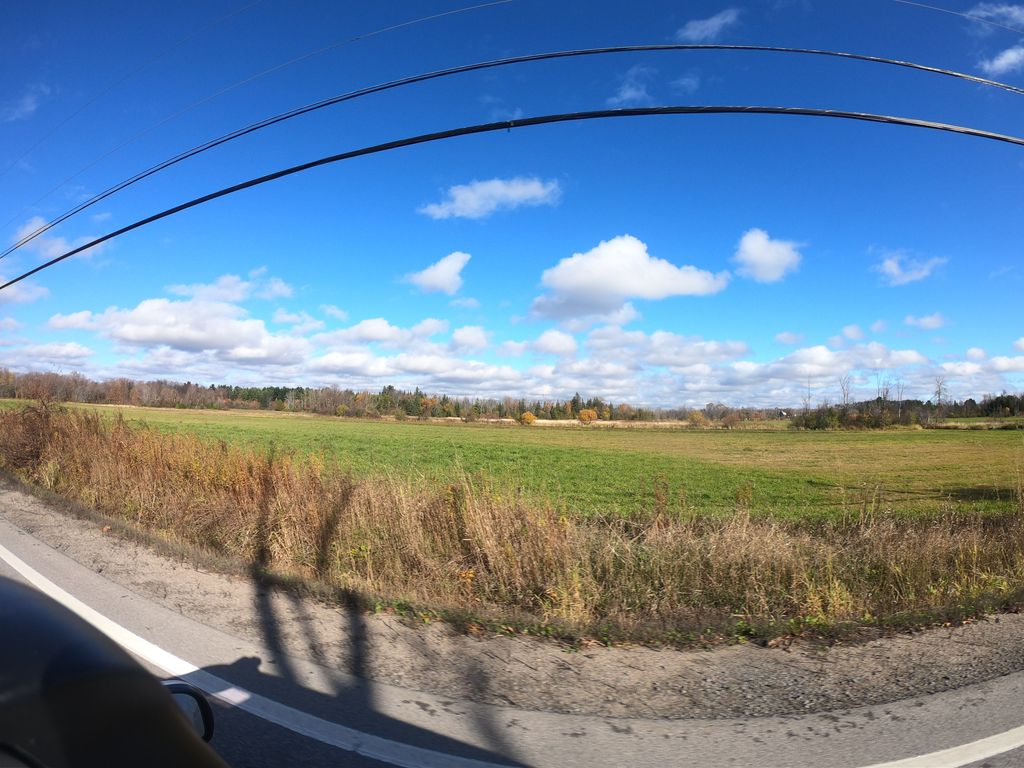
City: ottawa-gatineau